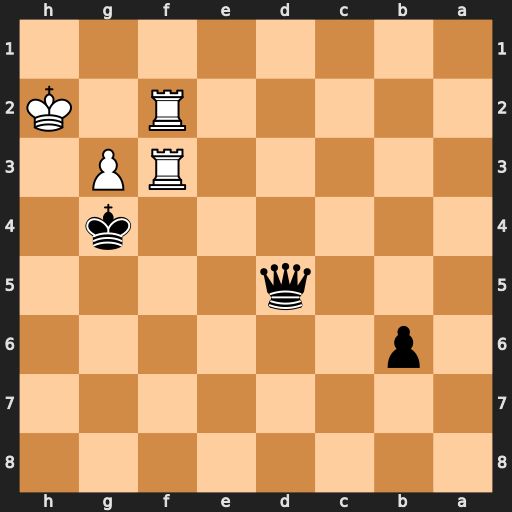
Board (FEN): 8/8/1p6/3q4/6k1/5RP1/5R1K/8
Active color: b
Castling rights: -
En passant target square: -
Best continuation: Qxf3 Rxf3 Kxf3 g4 Kxg4